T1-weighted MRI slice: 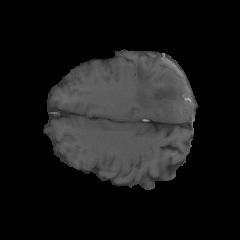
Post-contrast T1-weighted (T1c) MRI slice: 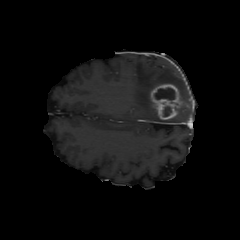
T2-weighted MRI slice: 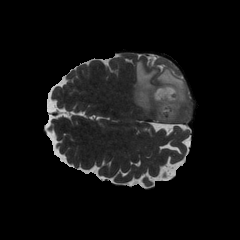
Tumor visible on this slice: yes